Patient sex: M
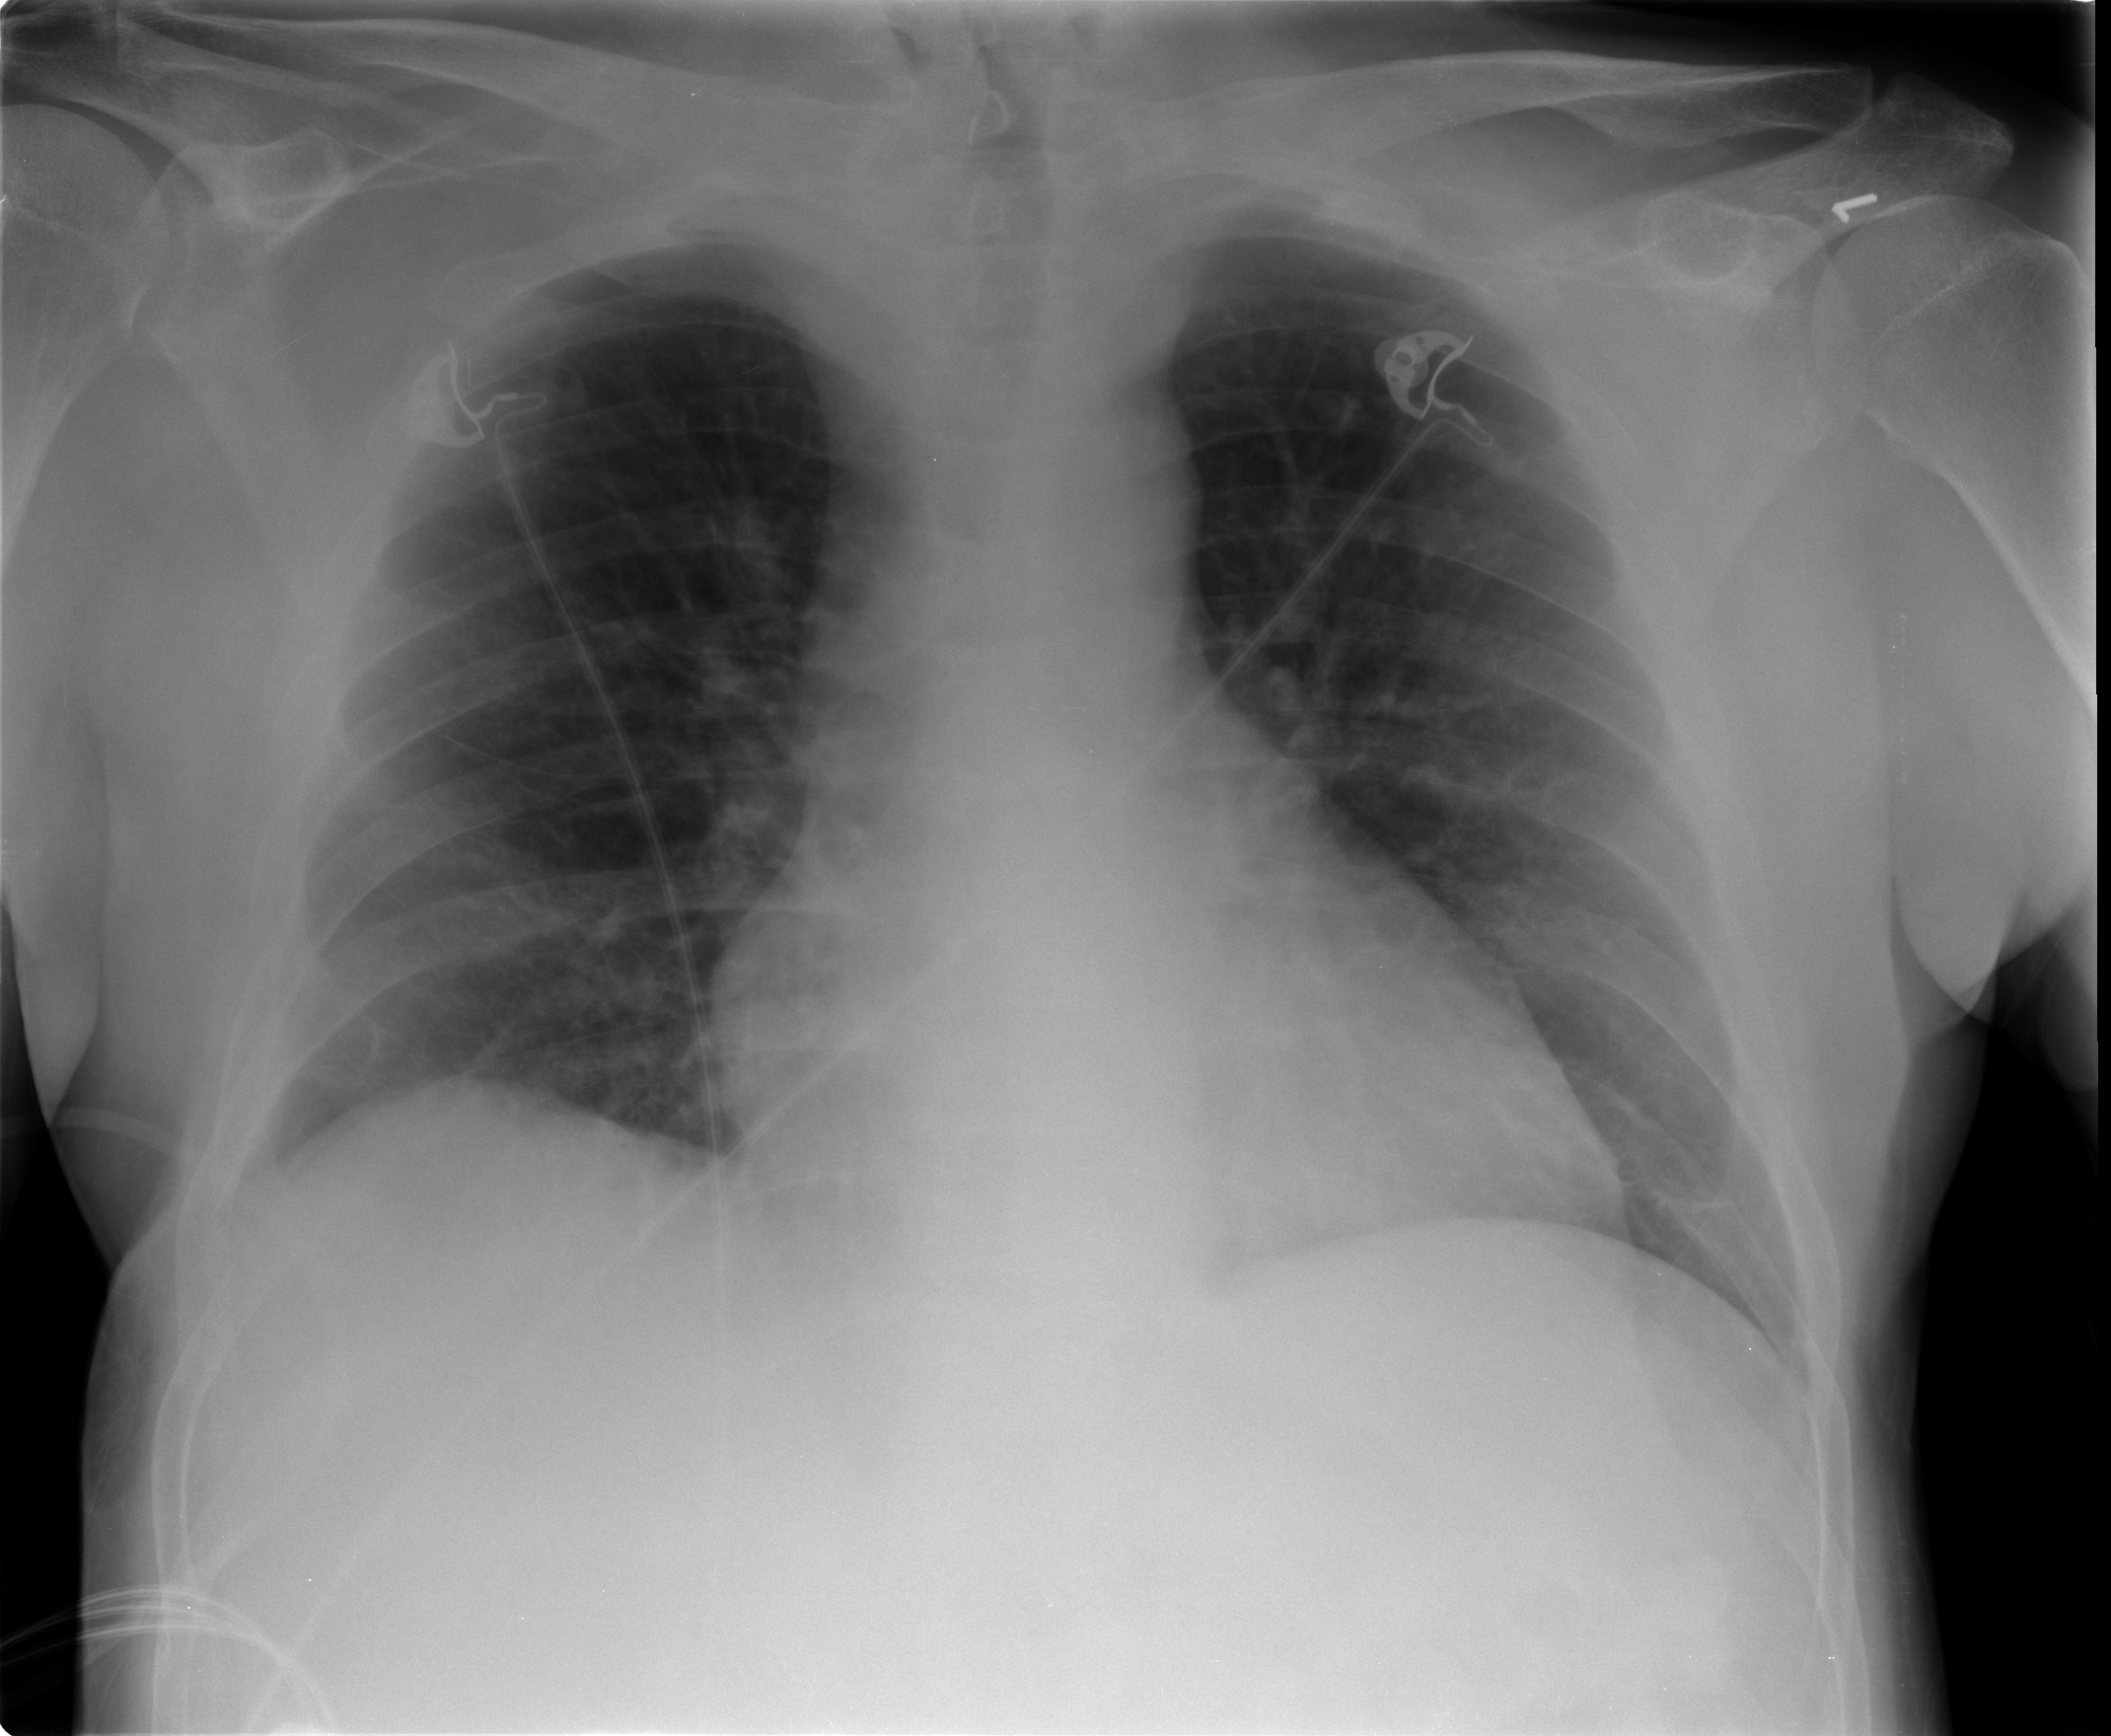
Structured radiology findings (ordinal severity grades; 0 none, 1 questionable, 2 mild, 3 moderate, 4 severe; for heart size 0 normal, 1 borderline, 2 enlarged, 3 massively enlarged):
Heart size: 2
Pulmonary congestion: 0
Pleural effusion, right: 0
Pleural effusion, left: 0
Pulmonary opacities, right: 0
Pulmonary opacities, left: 0
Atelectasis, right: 2
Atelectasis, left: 2